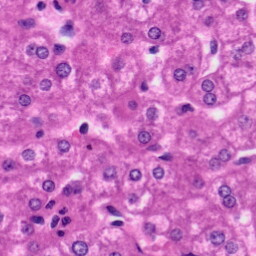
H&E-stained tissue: Liver